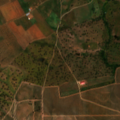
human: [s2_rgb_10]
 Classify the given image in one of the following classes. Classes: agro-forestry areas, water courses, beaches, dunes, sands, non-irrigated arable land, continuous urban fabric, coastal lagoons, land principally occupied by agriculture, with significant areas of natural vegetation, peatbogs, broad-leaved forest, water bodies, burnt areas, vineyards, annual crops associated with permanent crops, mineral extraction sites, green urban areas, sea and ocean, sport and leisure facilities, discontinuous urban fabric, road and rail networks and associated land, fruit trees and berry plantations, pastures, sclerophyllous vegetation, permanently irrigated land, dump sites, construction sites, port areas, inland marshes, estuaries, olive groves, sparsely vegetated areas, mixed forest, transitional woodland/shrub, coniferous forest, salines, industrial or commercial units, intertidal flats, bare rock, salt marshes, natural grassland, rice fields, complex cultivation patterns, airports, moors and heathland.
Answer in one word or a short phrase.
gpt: continuous urban fabric